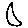
Label: moon